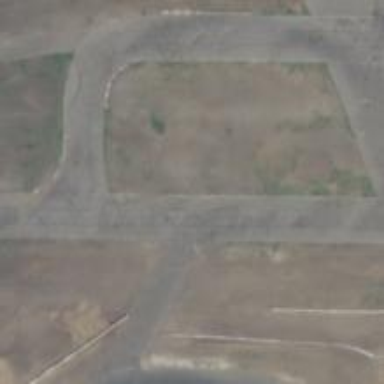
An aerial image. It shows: Motor sport raceway.